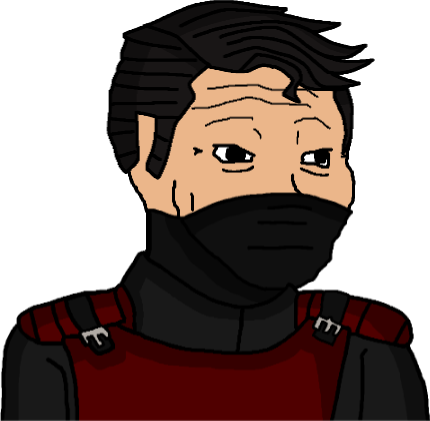
Label: 5_Doomer